Field crop: tomato
Growth stage: 1
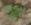
Species: solanum